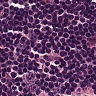
Metastatic tissue present: no